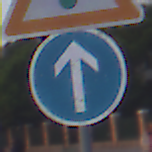
Verkehrszeichen: VorgeschriebeneFahrtrichtungGeradeaus
Zusatzzeichen oben: Lichtzeichenanlage
Umgebung: Outdoor, Urban
Tageszeit: SunriseSunset
Wetter: Clear
Licht: Natural
Jahreszeit: NotSpecified
Kontrast: MediumContrast